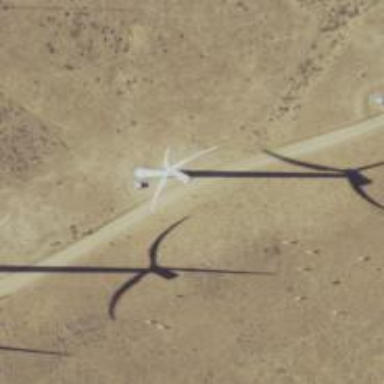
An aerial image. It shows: Wind power generator utilizing wind turbines.